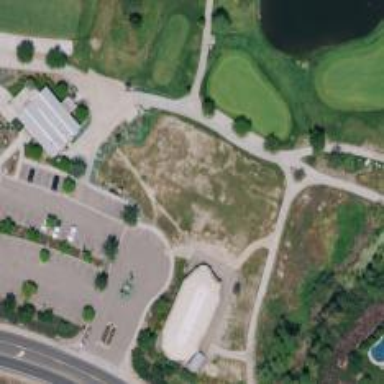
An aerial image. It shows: Path designated for golf carts.